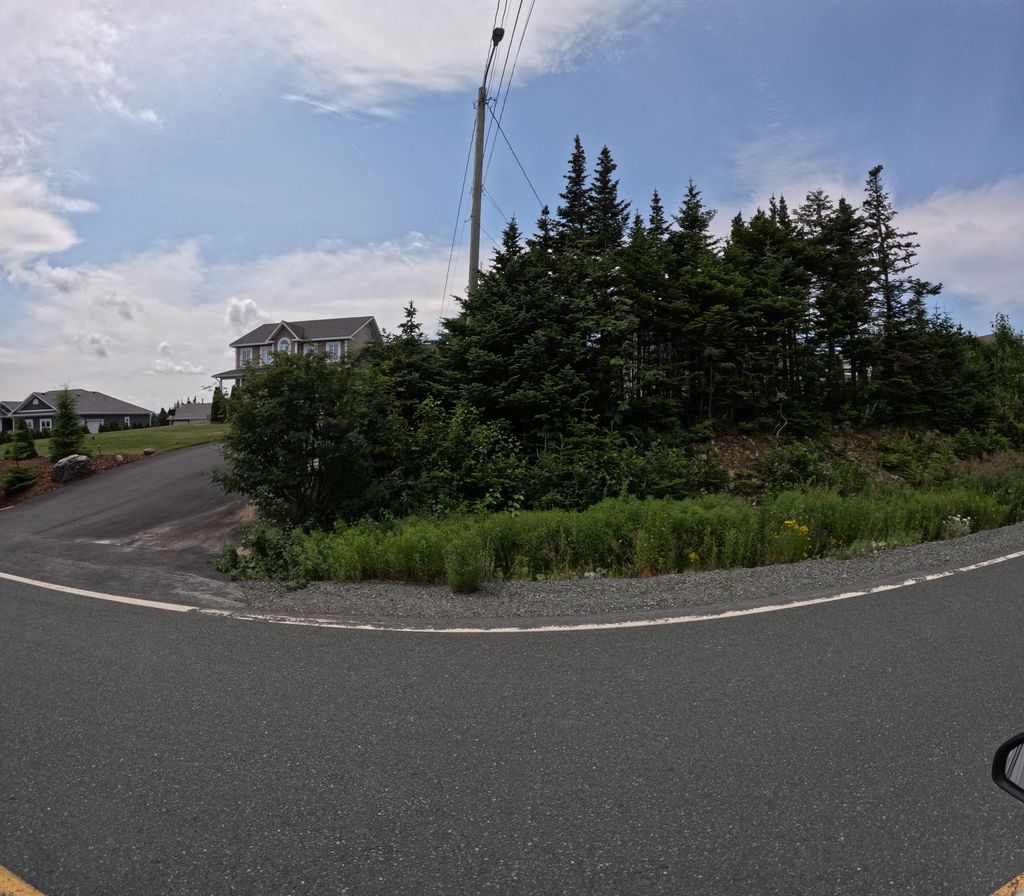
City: st_johns